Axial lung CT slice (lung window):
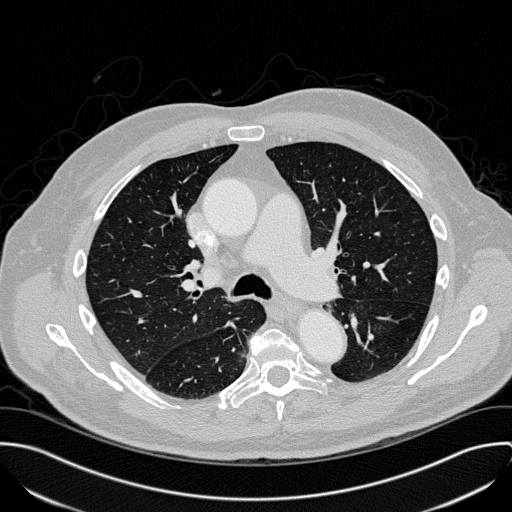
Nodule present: no